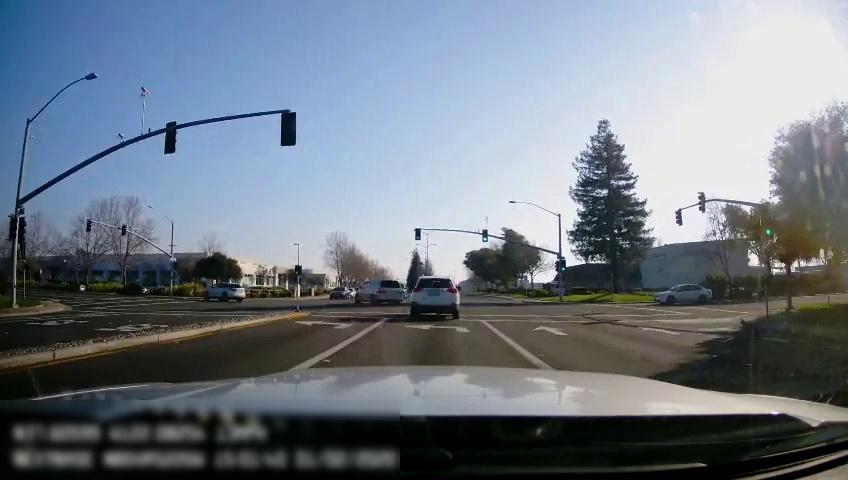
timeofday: Day
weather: Sunny
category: Drivable Space
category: Vehicles | SUV
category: Vehicles | SUV
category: Vehicles | SUV
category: Vehicles | Car
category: Vehicles | Car
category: Vehicles | Car
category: Vehicles | Car
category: Lanes | Alternate Lane
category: Lanes | Current Lane
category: Lanes | Current Lane
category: Lanes | Alternate Lane
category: Traffic | Lights
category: Traffic | Lights
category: Traffic | Lights
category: Traffic | Lights
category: Traffic | Lights
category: Traffic | Lights
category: Traffic | Lights
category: Traffic | Lights
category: Traffic | Lights
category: Traffic | Lights
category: Traffic | Lights
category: Traffic | Lights